Field crop: maize
Growth stage: 2
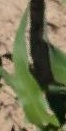
Species: maize